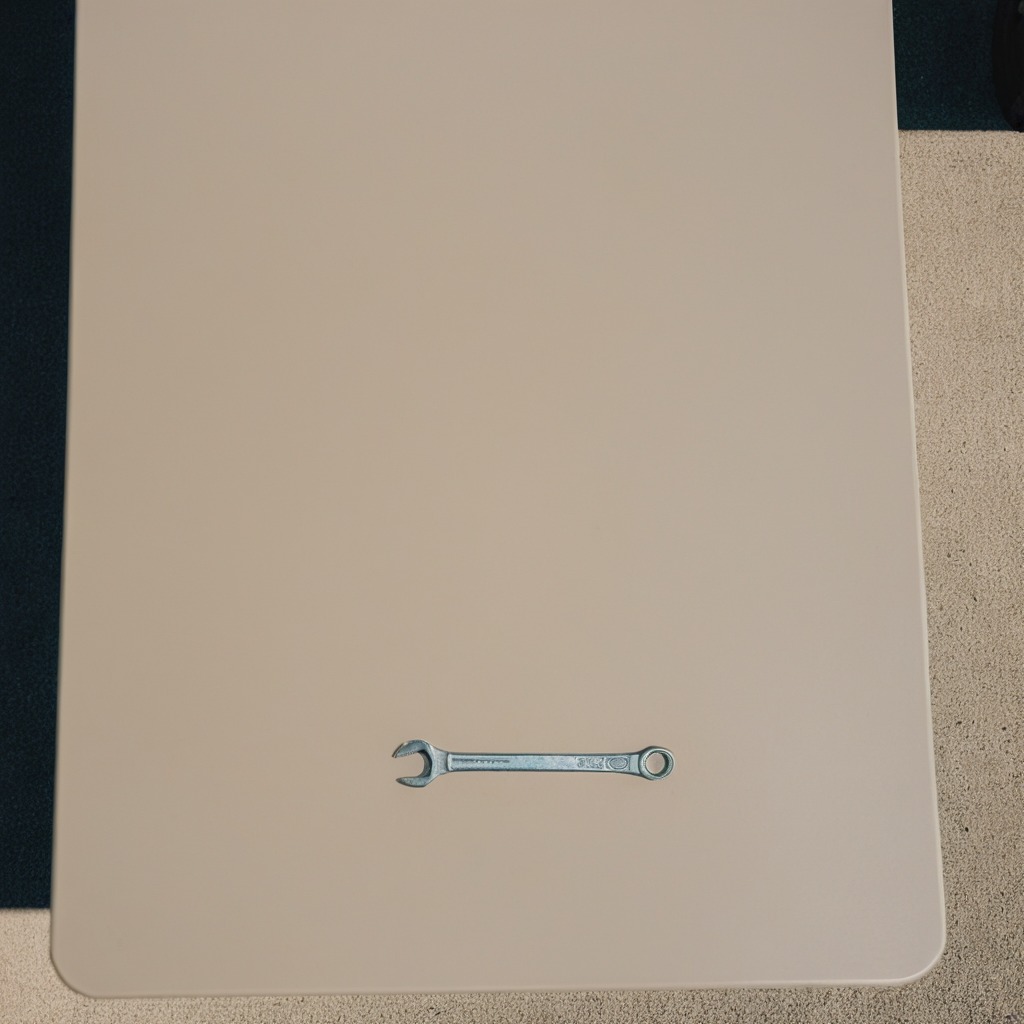
An wrench is lying on the table.